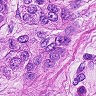
Metastatic tissue present: yes